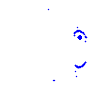
Particle: pion